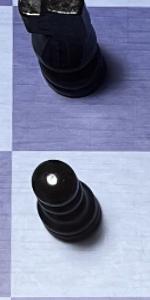
Label: Pawn_Black